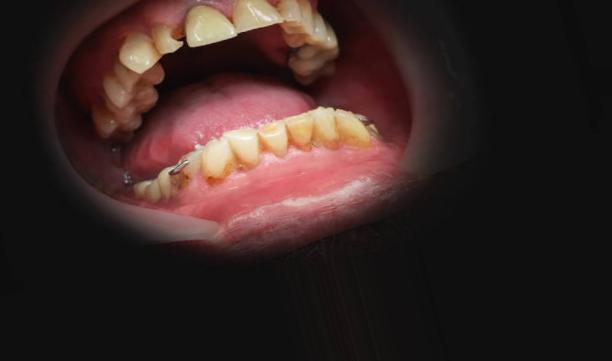
Condition: Caries